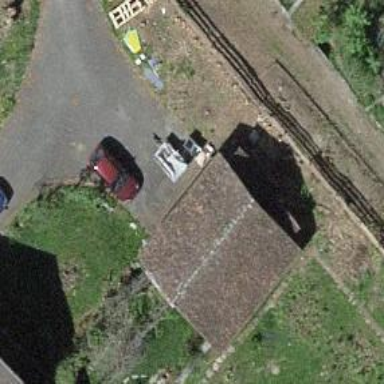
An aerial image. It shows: Garage.